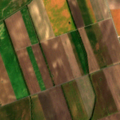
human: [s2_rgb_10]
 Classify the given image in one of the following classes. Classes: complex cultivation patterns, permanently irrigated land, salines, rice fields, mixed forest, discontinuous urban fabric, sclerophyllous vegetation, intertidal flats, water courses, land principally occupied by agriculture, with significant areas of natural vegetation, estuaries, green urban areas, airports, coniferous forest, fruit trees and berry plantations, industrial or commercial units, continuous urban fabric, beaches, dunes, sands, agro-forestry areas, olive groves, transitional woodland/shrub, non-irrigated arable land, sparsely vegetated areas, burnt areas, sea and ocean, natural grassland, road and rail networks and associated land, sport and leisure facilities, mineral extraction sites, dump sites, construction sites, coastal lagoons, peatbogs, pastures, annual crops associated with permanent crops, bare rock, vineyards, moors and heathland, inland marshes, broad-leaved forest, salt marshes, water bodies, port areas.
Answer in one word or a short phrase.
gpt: non-irrigated arable land